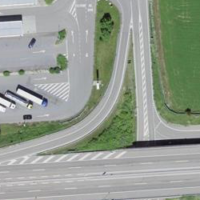
EUNIS habitat code: 57
Species observed at this site:
Chorthippus biguttulus
Pieris rapae